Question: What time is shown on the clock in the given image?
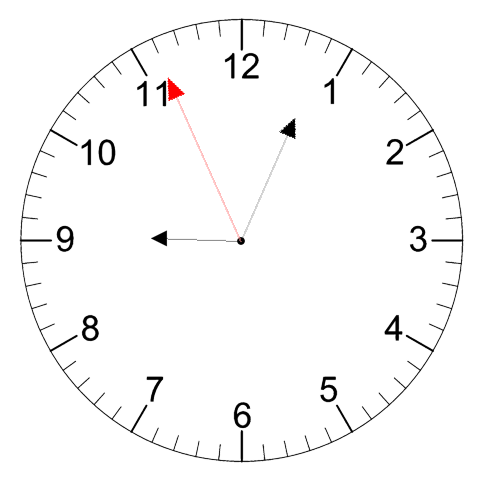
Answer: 09:03:56